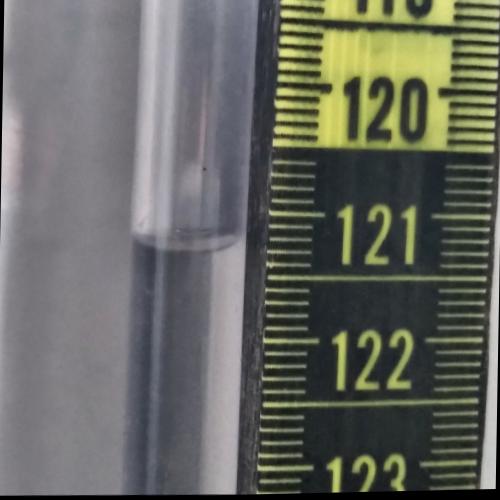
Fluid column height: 121.2 cm